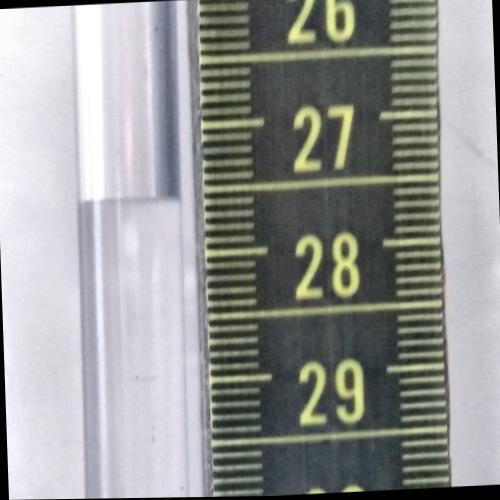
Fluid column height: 27.6 cm